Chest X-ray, AP view. Patient: 90 years old, sex F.
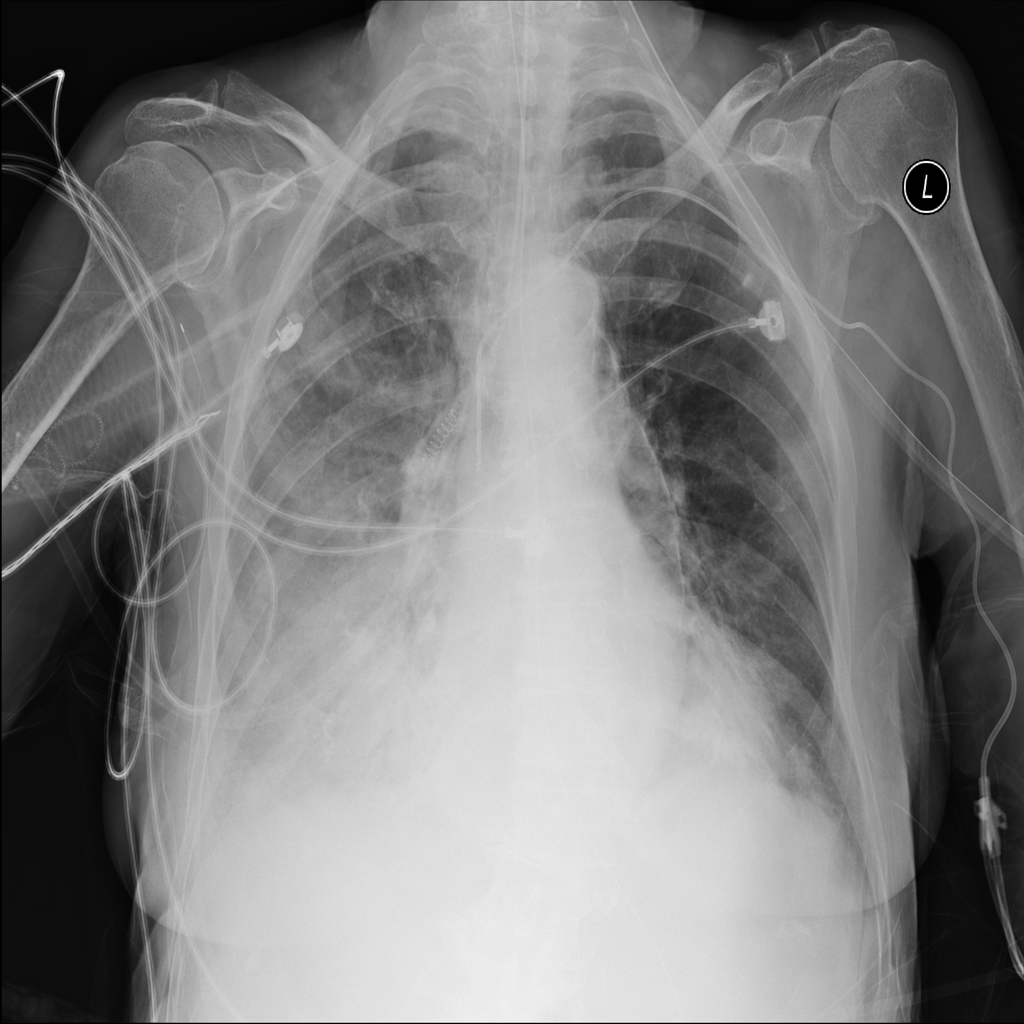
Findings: Effusion